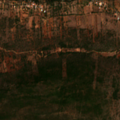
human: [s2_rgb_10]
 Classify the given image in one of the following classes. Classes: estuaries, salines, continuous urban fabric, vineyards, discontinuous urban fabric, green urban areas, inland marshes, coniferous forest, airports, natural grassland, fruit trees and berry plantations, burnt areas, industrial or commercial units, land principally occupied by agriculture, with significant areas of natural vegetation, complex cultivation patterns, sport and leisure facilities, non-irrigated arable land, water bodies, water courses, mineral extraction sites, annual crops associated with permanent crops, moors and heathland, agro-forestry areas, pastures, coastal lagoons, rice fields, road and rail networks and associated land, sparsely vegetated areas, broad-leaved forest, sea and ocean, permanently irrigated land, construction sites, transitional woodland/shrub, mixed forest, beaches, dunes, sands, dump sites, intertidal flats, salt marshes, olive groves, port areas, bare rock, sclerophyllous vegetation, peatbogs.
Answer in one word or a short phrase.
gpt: annual crops associated with permanent crops, sclerophyllous vegetation